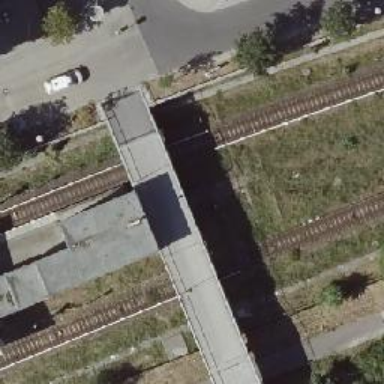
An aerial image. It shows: Subway entrance.